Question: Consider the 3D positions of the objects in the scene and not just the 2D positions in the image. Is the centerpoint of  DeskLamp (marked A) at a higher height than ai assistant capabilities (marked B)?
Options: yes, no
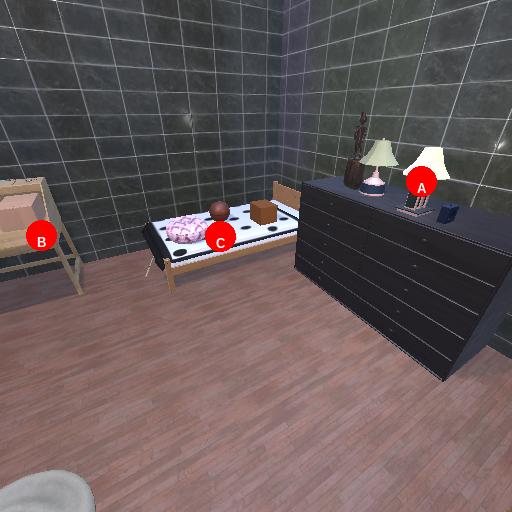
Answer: yes